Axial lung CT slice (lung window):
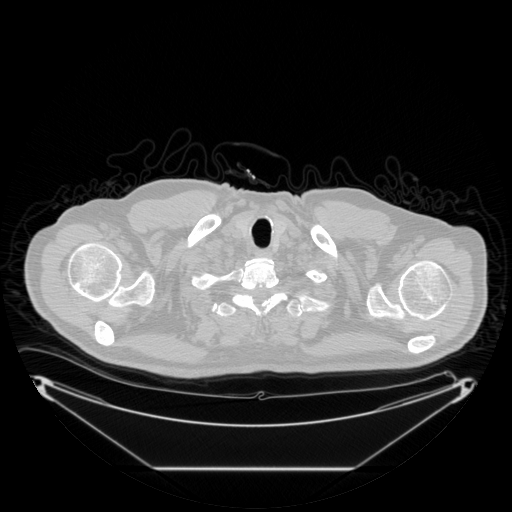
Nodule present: no